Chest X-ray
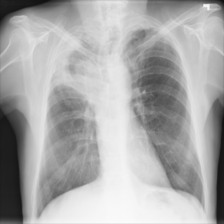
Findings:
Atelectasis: negative
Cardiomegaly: negative
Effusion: negative
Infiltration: negative
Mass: negative
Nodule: negative
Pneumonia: negative
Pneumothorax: negative
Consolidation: negative
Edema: negative
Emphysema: negative
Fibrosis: negative
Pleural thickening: negative
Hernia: negative